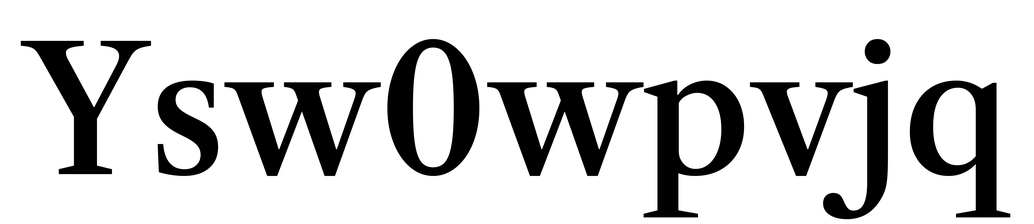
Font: LibreCaslonText_Medium